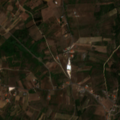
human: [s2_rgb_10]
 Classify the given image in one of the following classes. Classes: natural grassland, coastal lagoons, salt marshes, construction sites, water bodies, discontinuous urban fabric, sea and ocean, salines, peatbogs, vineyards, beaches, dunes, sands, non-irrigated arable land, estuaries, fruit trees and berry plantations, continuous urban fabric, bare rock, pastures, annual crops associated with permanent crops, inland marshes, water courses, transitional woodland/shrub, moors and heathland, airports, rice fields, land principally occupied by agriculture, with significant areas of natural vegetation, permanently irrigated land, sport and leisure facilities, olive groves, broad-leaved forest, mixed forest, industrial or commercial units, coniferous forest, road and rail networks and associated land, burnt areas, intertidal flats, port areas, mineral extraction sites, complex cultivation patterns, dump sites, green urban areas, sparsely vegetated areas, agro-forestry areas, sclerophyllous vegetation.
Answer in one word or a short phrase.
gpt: discontinuous urban fabric, vineyards, complex cultivation patterns, land principally occupied by agriculture, with significant areas of natural vegetation